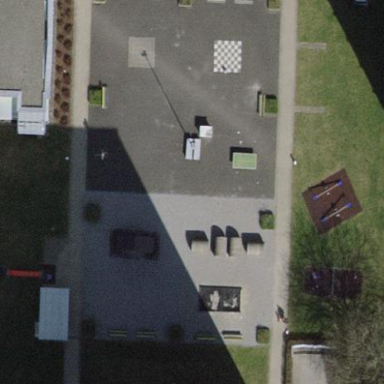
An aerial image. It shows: Playground area for leisure land.